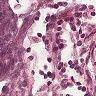
Metastatic tissue present: no